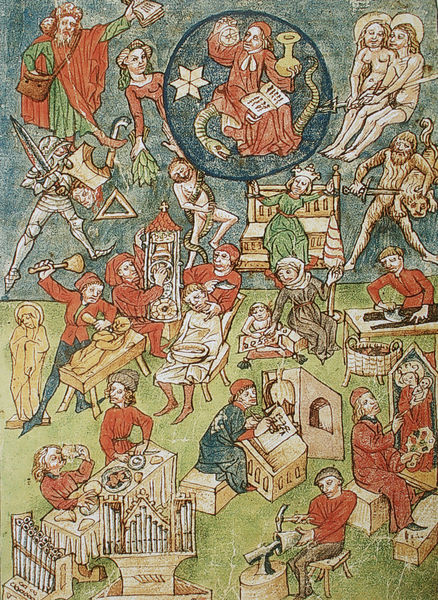
Titel: Kalendarisches Hausbuch des Meister Joseph, Merkur und seine Kinder
Künstler: Meister Joseph
Standort: Tübingen
Institution: Universitätsbibliothek
Schlagwörter: blau, gemälde, gott, himmel, kampf, mann, nackt, weiß, dreieck, frauen, gelb, grün, menschen, ocker, sitzen, stadt, braun, bunt, frau, hüte, männer, orange, schwarz, tisch, tische, türkis, zeichnung, gebäude, gras, gürtel, haus, rot, tier, wiese, beige, gesellschaft, malerei, teppich, flasche, kappen, wand, bibel, falten, geschichte, henker, messer, öl, erde, horizont, kirche, figur, geistlicher, gold, adel, decke, eltern, kind, paar, musik, gotik, krone, tugend, alltag, arbeit, kinder, kreis, ofen, rund, turm, engel, ton, farbig, bilder, bücher, man, lehrer, arbeiten, dorf, farbe, schichten, bank, drehen, hocker, schemel, figuren, könig, papst, thron, essen, tafel, spielen, lesen, maler, korb, nackte, adam, eva, gefäß, beruf, waage, buch, kreuz, stern, nakt, traum, künstler, seite, illustration, schwert, schwerter, soldat, schlange, herrscher, tasche, malen, mahl, mahlzeit, ritter, zunft, rüstung, buchdruck, buchseite, pergament, gebetsbuch, heiligenschein, leben, orgel, pfarrer, handwerk, handwerker, schreiner, nimbus, schreiben, hammer, hämmern, schneiden, apokalypse, christlich, teufel, leder, mittelalter, mönche, könige, königin, löwe, heilige, speer, schreiber, heilig, madonna, beil, heiland, sternzeichen, schlagen, miniatur, szenen, tempera, töpfer, koch, mittelalterlich, drache, handschrift, schnitzer, schnitzen, hasu, bauen, wiege, schuster, heiligenbild, bildhauer, paare, schneidern, orgelpfeifen, zirkel, alchimist, schmied, geodreieck, verkünden, buchillustration, buchmalerei, minnesänger, zauber, barbier, friseur, amboss, evangelium, nimben, tugenden, schneider, berufe, stundenbuch, wissenschaften, bildgeschichte, babier, zünfte, arneit, gerber, gewünder, maneschen, meisseln, orgelbauer, scriptor, tafelmaler, tätigkeiten, uhrmacher, kaempfen, 3.stand, orgei, handeerk, hobby mittelalter, klreus